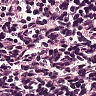
Metastatic tissue present: no